Question: I need to design layout as show in image below.
Basic Page layout will have a top banner section as show in black color which will show up if banner is their otherwise hide.
Next I need to fill the page background with gray color and content area should be white.
I need to run a horizontal banner across Navigation/ Menus as show in example below.
I tried but the horizontal bar which is in green color on fiddle is not showing up aligned to Menu. If I add 'margin-top:40px' it create a space of between header and banner section. I tried using 'z-index' that didn't work either.
I would appreciate help in this regard based on pure CSS & div containers.

## DEMO
'''
html, body {
margin: 0;
padding: 0
}
#contentWrapper {
width: 500px;
margin: 0 auto;
background: #ccc;
height: 300px;
z-index:100;
position:relative;
}
#BannerBar {
height: 40px;
background: blue;
}
#navBar {
height: 20px;
background: green;
margin-top:30px;
}
#logowrapper
{
height:40px;
width:100%;padding:10px;
}
#NavigationWrapper
{
width:100%;
height:20px;
background-color:green;
text-align:center;
}
#footerBar {
height: 40px;
background: red;
}
'''
'''
<div id="BannerBar"></div>
<div id="navBar"></div>
<div id="contentWrapper">
<div id="logowrapper">LOGO</div>
<div id="NavigationWrapper">
Home | About Us | News | Something
</div>
</div>
<div id="footerBar"></div>
'''
Link to <URL>
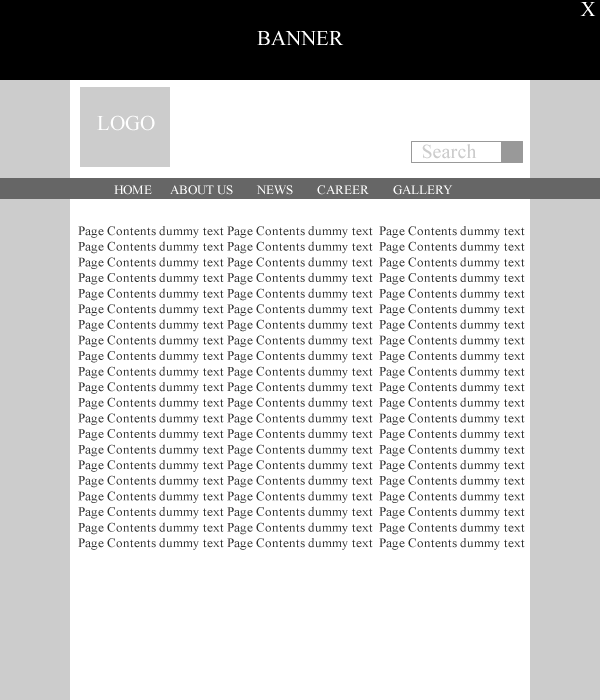
Answer: You mean like this? I added 'position:absolute;', the 'width:100%;' and changed the 'margin-top' to '60px'. check the DEMO
'''
#navBar {
height: 20px;
background: green;
margin-top:60px;
position:absolute;
width:100%;
}
'''
<URL>
And to get the right backgrounds, add background to the body in grey and change the background from '#contentWrapper'
'''
html, body {
...
background: #ccc;
}
#contentWrapper {
...
background: #ffffff;
}
'''
<URL>